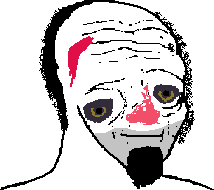
Label: 5_Doomer